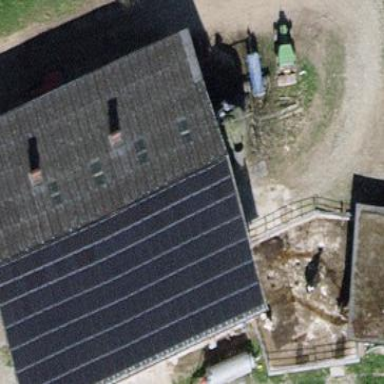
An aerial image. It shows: Solar power generator with photovoltaic panels.